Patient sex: M
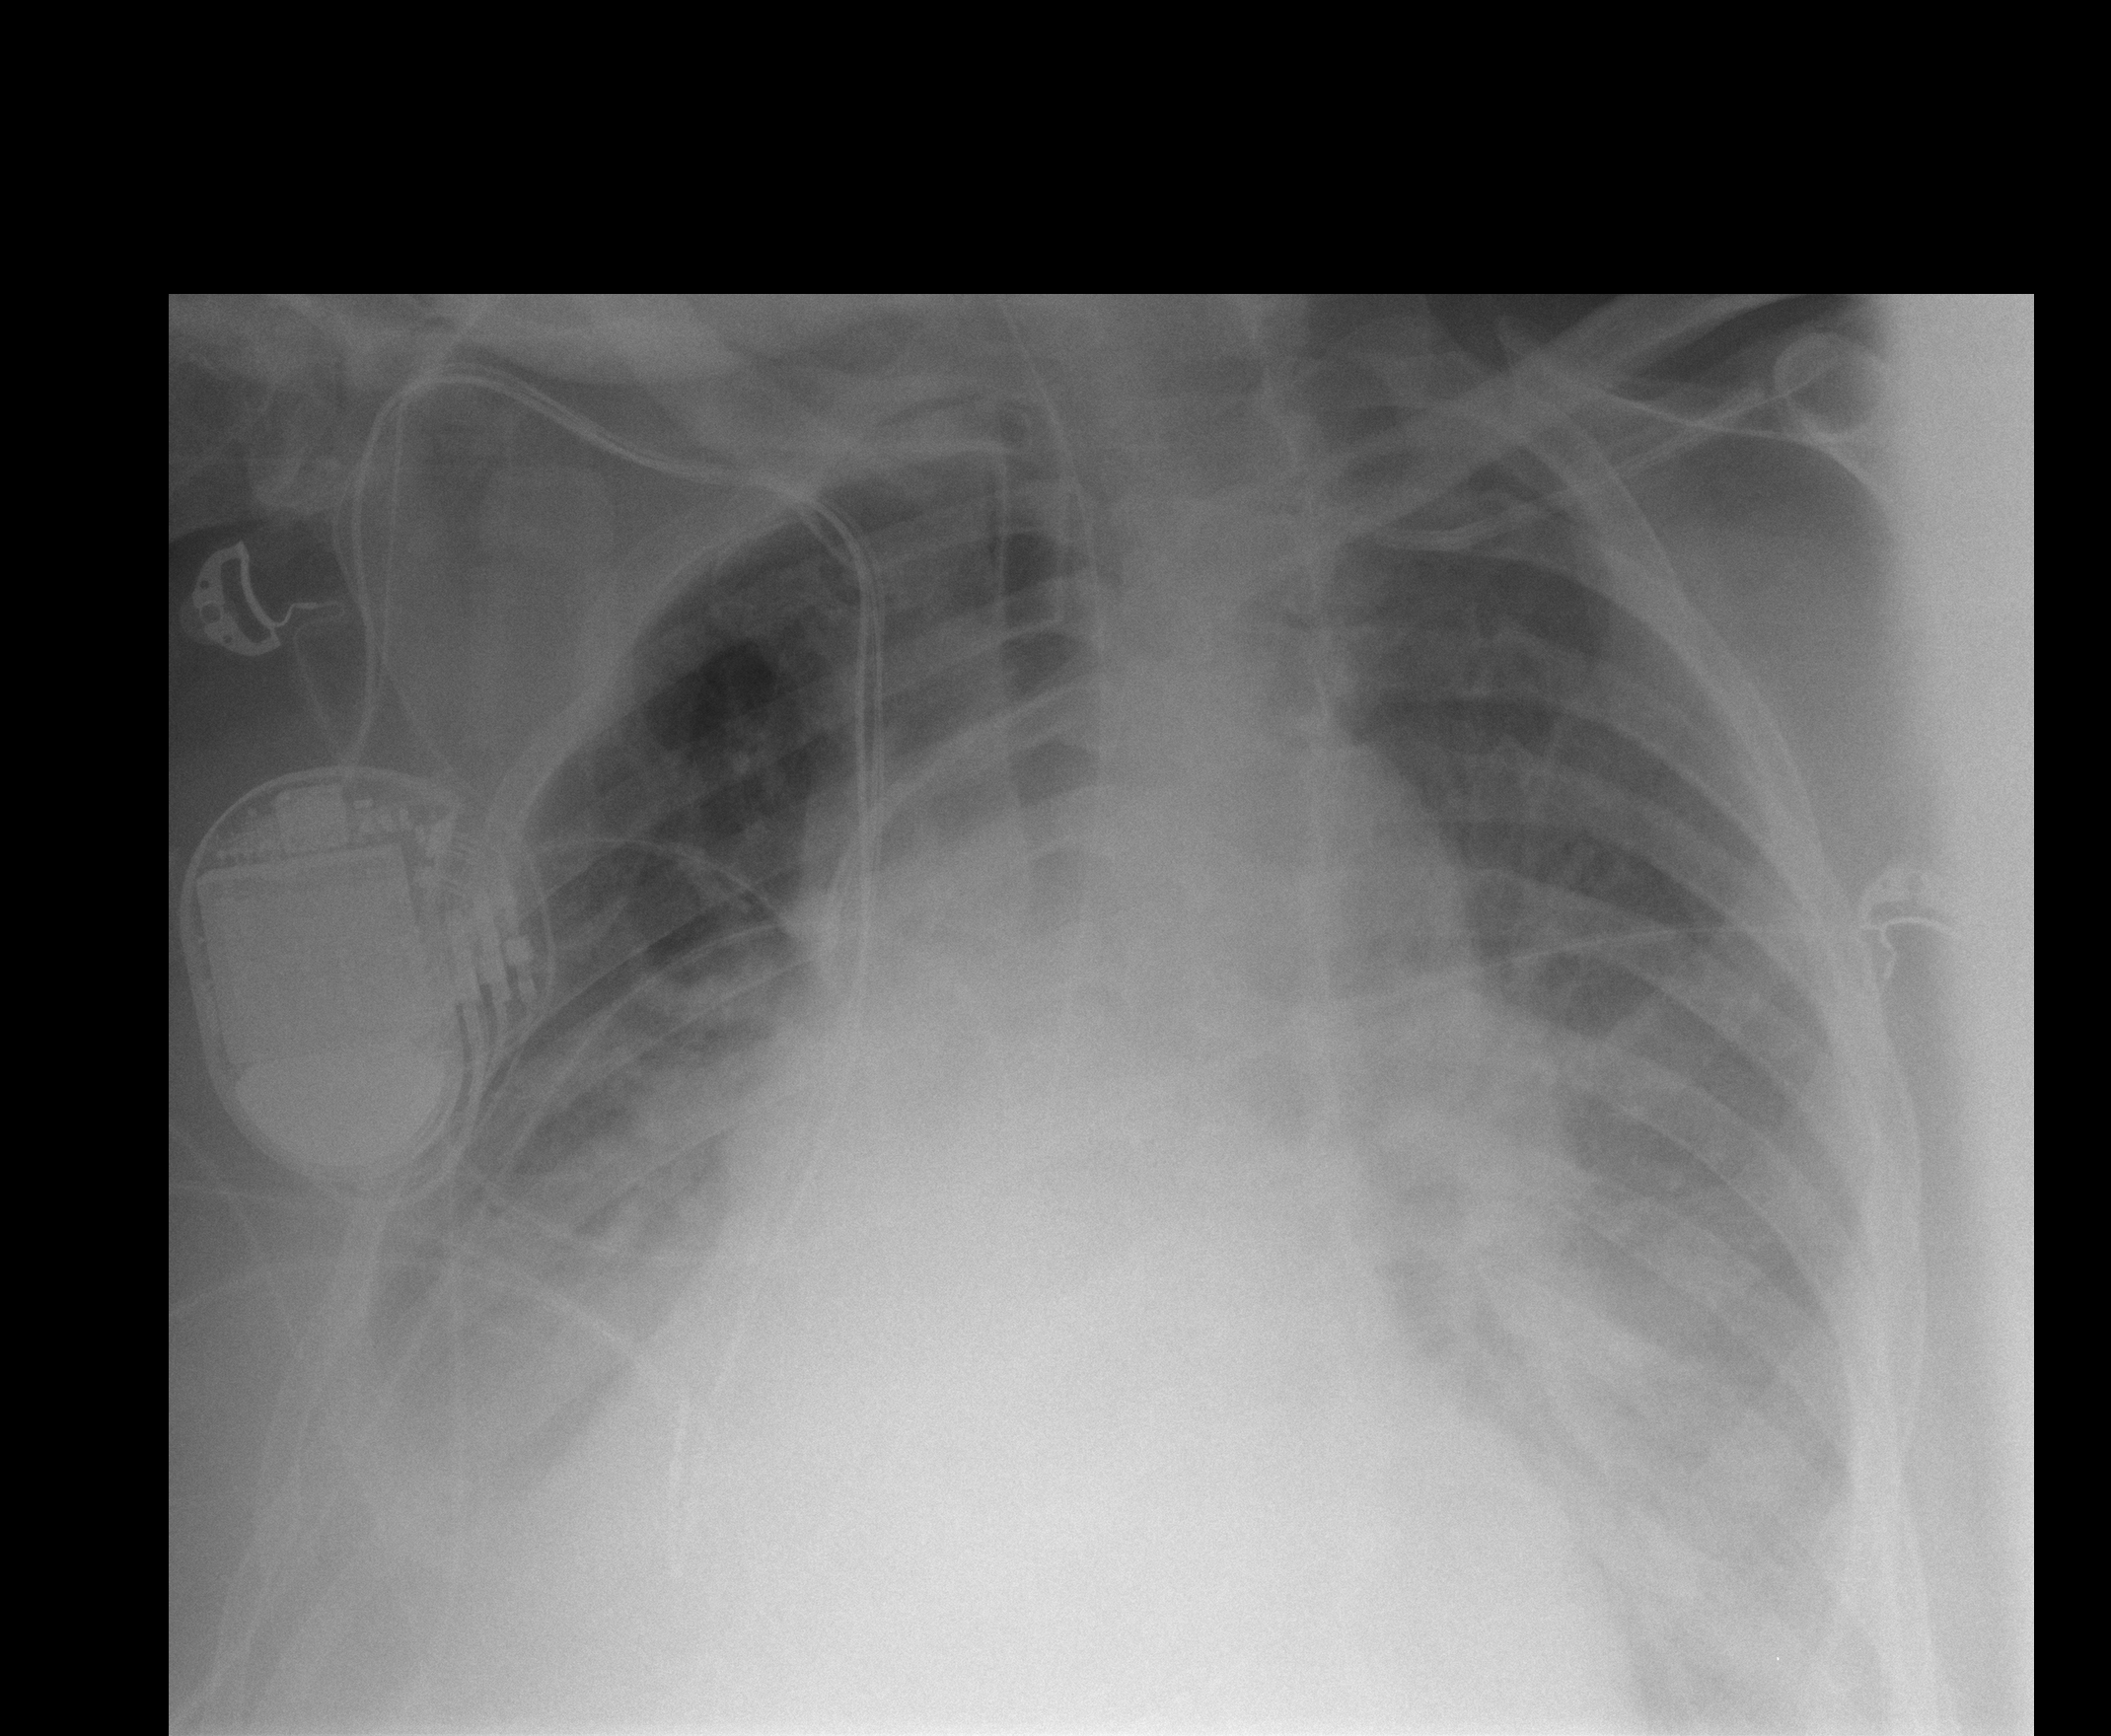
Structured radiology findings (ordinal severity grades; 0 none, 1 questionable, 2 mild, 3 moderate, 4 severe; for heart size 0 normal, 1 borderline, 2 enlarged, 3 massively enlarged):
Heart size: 2
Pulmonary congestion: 2
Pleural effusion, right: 3
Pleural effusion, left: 3
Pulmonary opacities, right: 0
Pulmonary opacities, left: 0
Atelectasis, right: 3
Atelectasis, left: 3